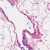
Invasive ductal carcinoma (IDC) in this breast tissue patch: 0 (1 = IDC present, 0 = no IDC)